Question: I have an internal table that is filled with 108 entries. From 9 to 9 entries it's repeating the entries and I wanted to delete those duplicates. Since they're exactly the same I used the 'delete adjacent duplicates from itab comparing all fields'. Also tried without 'comparing all fields'. No success.
If it helps, my table has 9 fields: bukrs, hkont, gjahr, belnr, budat, waers, shkzg, wrbtr, dmbtr and dmbe2. They're from BSIS and they're in this order too.
This is the 'DO' loop in which is the SELECT'enter code here'. I've putted the 'DELETE' outside of the 'DO' loop.
The two first 'SELECT''s are working fine and belong to the previous code that existed.
'''
DO 12 TIMES.
lv_aux = lv_aux + 1.
lv_tamanho = STRLEN( lv_aux ).
IF lv_tamanho = 1.
CONCATENATE '0' lv_aux INTO lv_aux.
ENDIF.
CONCATENATE p_gjahr lv_aux '01' INTO z_v_first_day.
PERFORM get_last_day_of_month USING z_v_first_day
CHANGING lv_last_day.
" some other code irrelevant to the issue
SELECT bukrs hkont gjahr belnr budat waers shkzg dmbtr wrbtr dmbe2 FROM bsis
APPENDING CORRESPONDING FIELDS OF TABLE gt_bancbsis
WHERE hkont = '<PHONE>'
AND bukrs EQ p_bukrs
AND budat <= lv_last_day.
" some other code irrelevant to the issue
ENDDO.
DELETE ADJACENT DUPLICATES FROM gt_bancbsis COMPARING ALL FIELDS.
'''
This is a picture of the internal table gt_bancbsis in the dubugger.

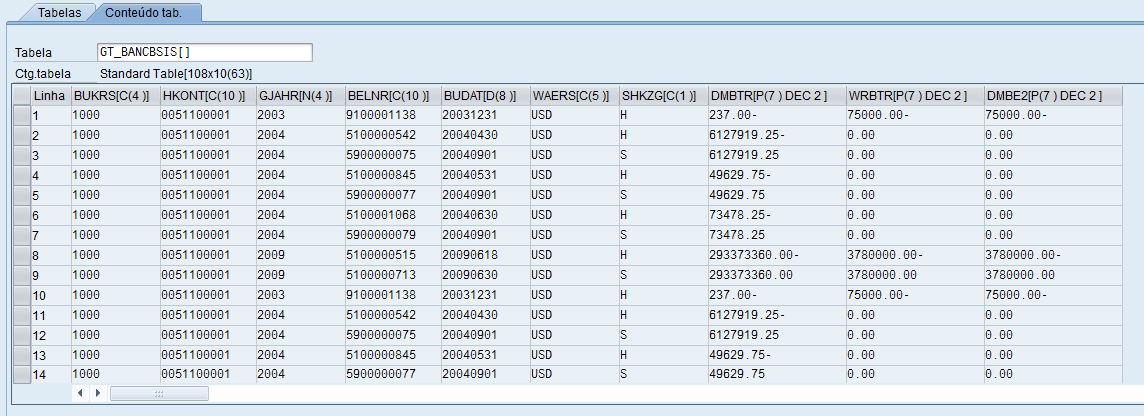
Answer: The word 'ADJACENT' in the statement 'DELETE ADJACENT DUPLICATES' is there for a very good reason: It states that only duplicate lines that are next to each other are removed. This is also stated in the <URL>:
> Rows are considered to be duplicate if the content of neighboring row is the same in the components examined. In the case of multiple duplicate rows following one another, all the rows (except for the first) are deleted.
This means: If your table contains the values
'''
A B
C D
A B
C D
'''
it contains duplicate values, but since these are not adjacent, 'DELETE ADJACENT DUPLICATES' will not remove them, no matter what you specify.
The 'SELECT' statement on the other hand does not guarantee a specific order when returning the datasets selected unless you tell it to 'ORDER BY' one or more columns. The rows are just returned in any order, and if the 'DELETE ADJACENT DUPLICATES' statement works, it's pure coincidence. It might even work on one system, stop working on another and remove only half of the duplicates on a third system. So, cardinal rule:
For better scalability, you should use the 'SORT' statement instead of having the database sort the rows with 'ORDER BY'. So you could use either
'''
SORT gt_bancbsis.
DELETE ADJACENT DUPLICATES FROM gt_bancbsis.
'''
or, if you only want to check for certain fields,
'''
SORT gt_bancbsis BY foo bar baz.
DELETE ADJACENT DUPLICATES FROM gt_bancbsis COMPARING foo bar baz.
'''